Question:
Is the forwarding (highlighted by the blue arrow) necessary? I figured the add instruction would successfully write back to register before the OR instruction reads it.
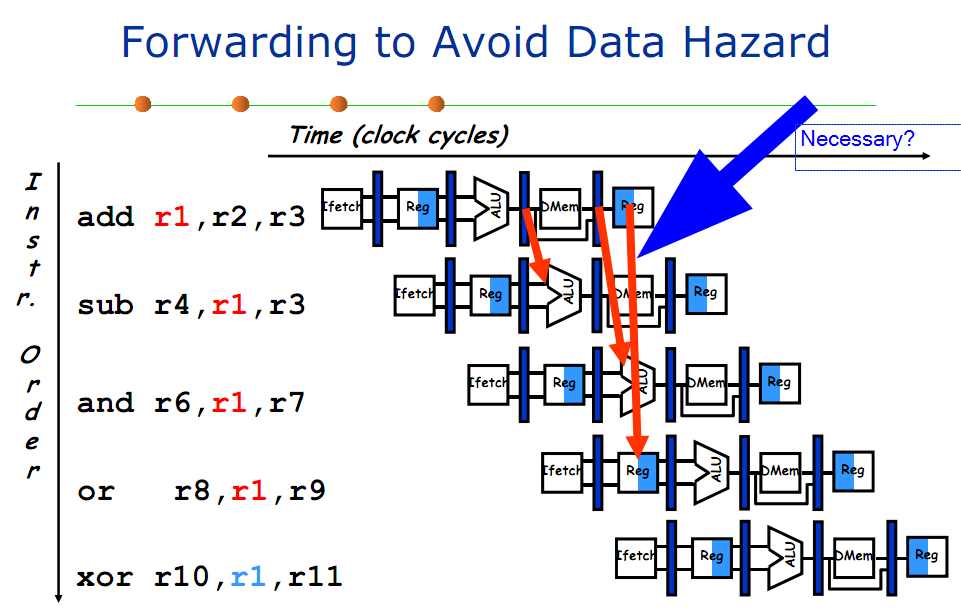
Answer: 'add' is writing to register in the same step that 'or' is reading from register, so there's no guarantee that the correct value will be safely in the register at the point 'or' sees it--'add' is allowed one full clock cycle to make that write and have the signals propagate throughout the hardware. By contrast, 'xor' is safe because it reads from r1 in the clock cycle after 'add''s write.